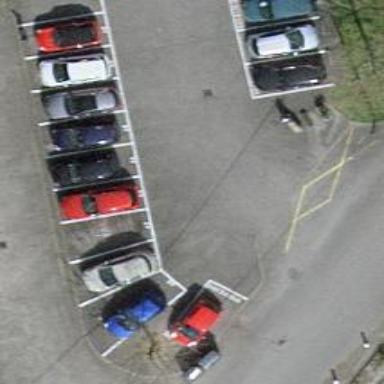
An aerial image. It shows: Road serving as parking aisle.